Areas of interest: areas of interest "Shanxi Provincial Bureau of Sports Staff Dormitory"
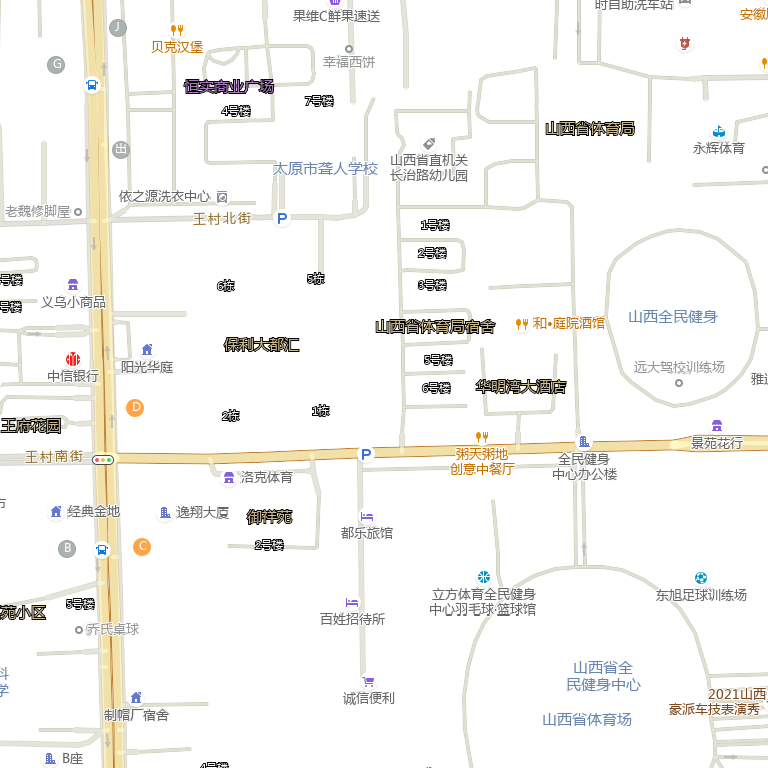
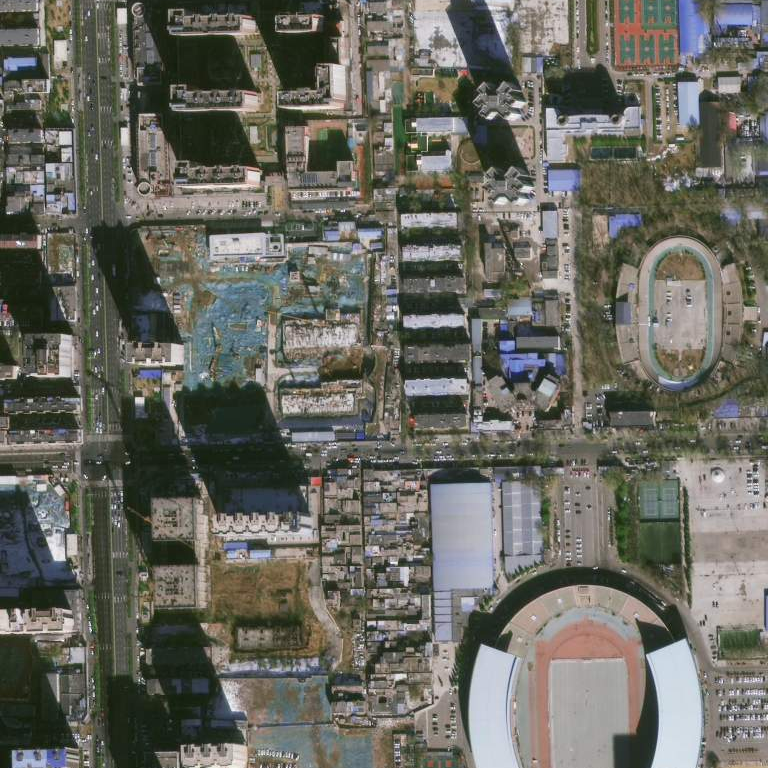